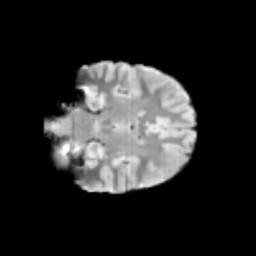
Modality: T2w
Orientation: coronal
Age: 9
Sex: male
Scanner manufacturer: siemens
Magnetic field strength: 3 T
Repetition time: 3.8 s
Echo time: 0.07 s